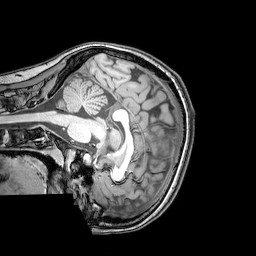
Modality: T1w
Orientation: sagittal
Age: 22
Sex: female
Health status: healthy
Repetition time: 0.081 s
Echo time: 0.037 s